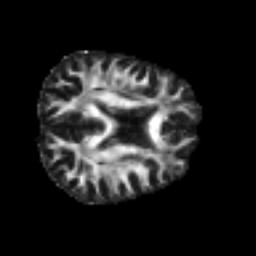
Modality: FA
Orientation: axial
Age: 34
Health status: ill
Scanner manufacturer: philips
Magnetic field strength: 3 T
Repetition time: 9 s
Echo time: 0.127 s